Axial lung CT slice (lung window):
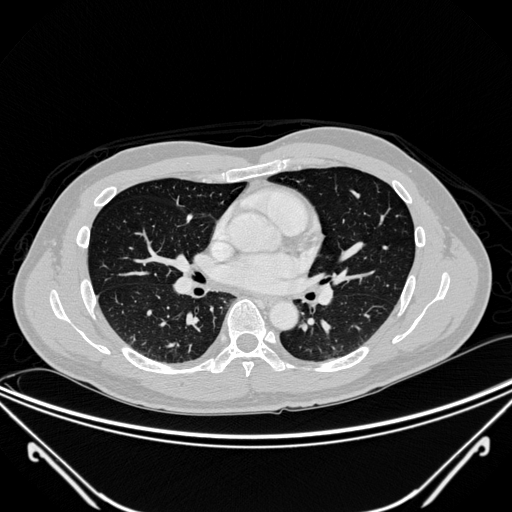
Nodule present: no